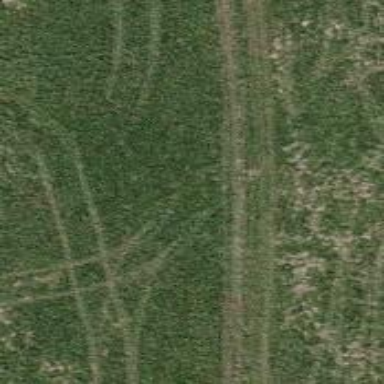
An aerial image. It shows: Agricultural track with grade 5 surface type.